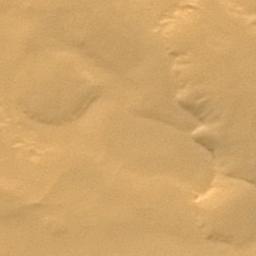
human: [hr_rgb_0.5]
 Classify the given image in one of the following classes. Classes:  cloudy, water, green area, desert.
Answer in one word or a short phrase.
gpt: desert